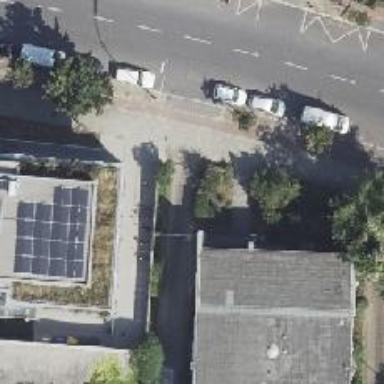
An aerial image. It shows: Bicycle parking located at the driveway.